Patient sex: M
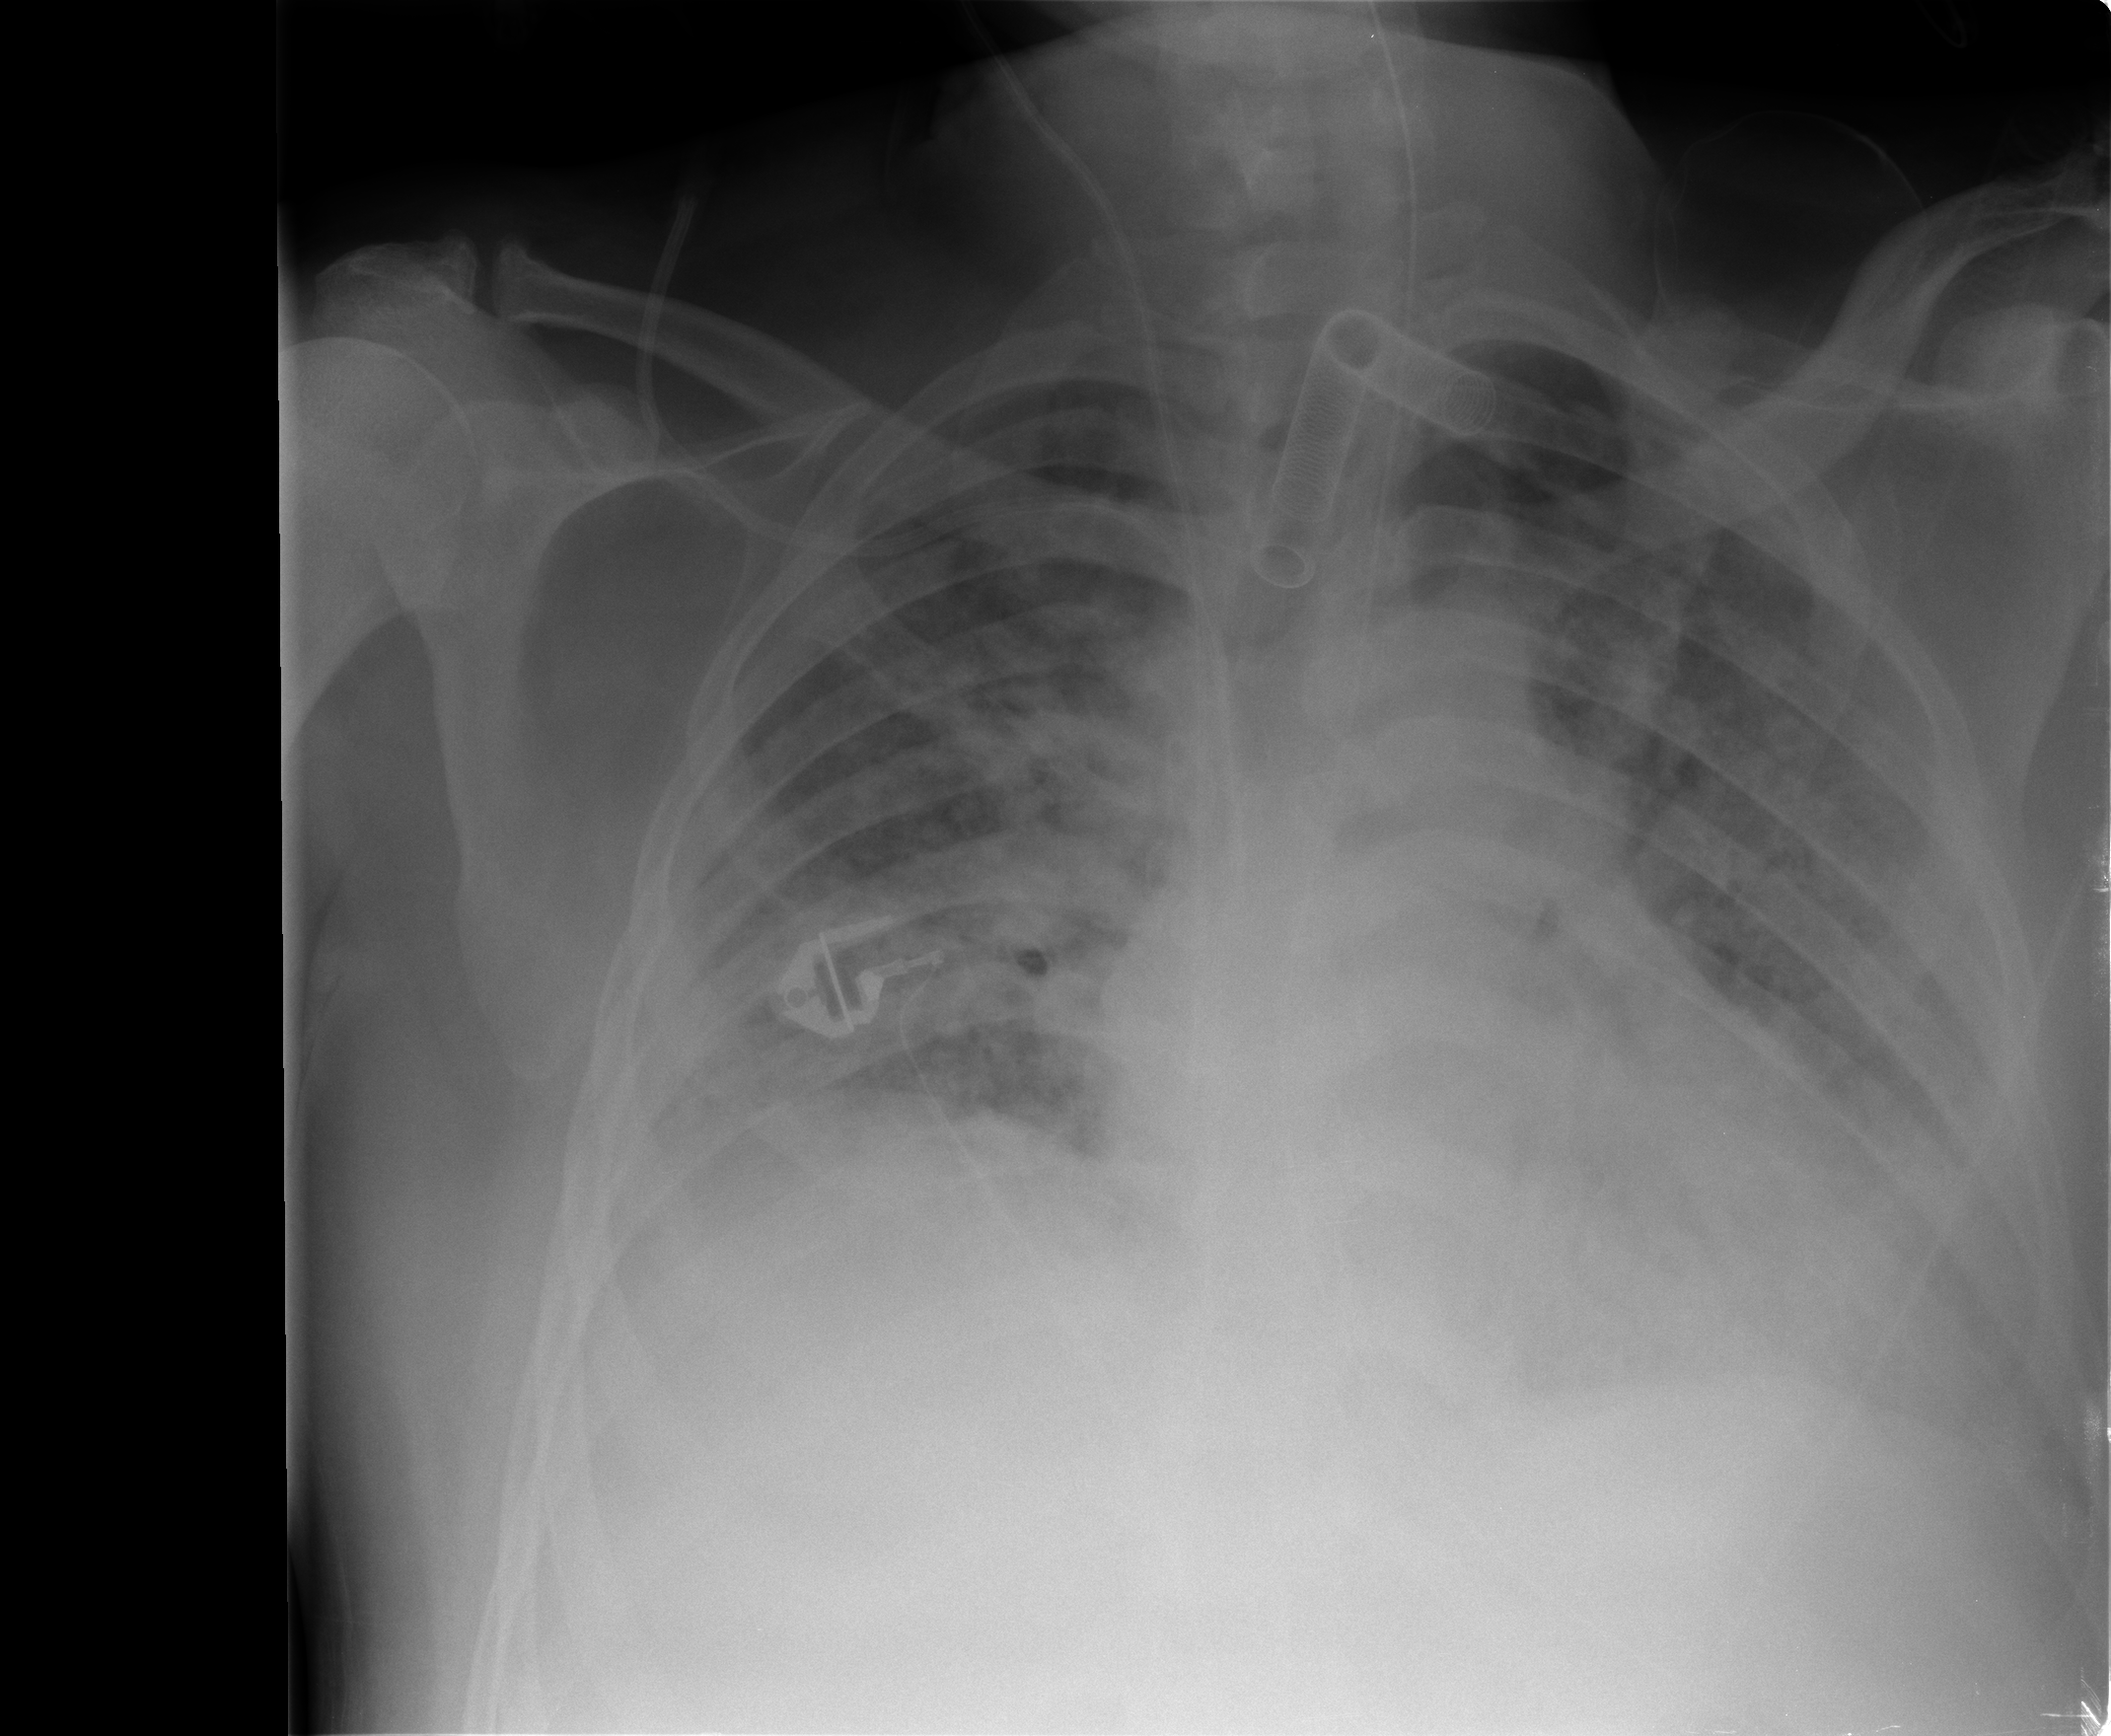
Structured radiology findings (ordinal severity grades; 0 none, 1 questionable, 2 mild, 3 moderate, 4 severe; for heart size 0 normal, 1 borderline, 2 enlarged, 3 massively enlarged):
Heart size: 0
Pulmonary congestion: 2
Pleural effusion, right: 2
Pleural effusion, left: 2
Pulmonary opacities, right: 3
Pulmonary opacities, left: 3
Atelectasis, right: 2
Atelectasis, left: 2